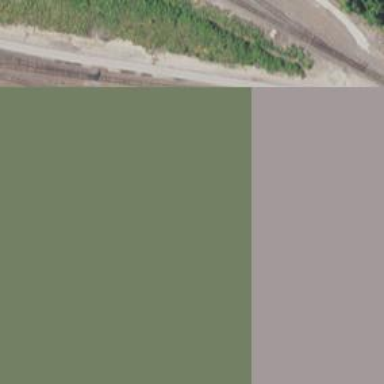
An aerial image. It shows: Level crossing along the railway.